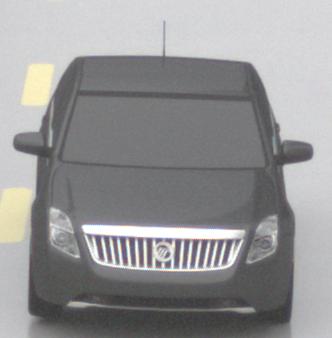
Make: Mercury
Model: Milan
Detailed model: -
Model produced from: 2009
Model produced until: 2010
Doors: 4
Color: gray
Road condition: wet road
Daytime: morning or afternoon
Contrast: low contrast